Field crop: tomato
Growth stage: 1
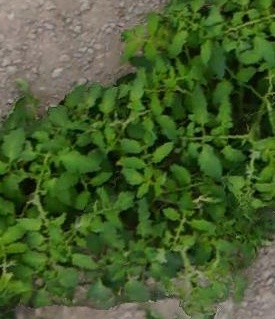
Species: tomato